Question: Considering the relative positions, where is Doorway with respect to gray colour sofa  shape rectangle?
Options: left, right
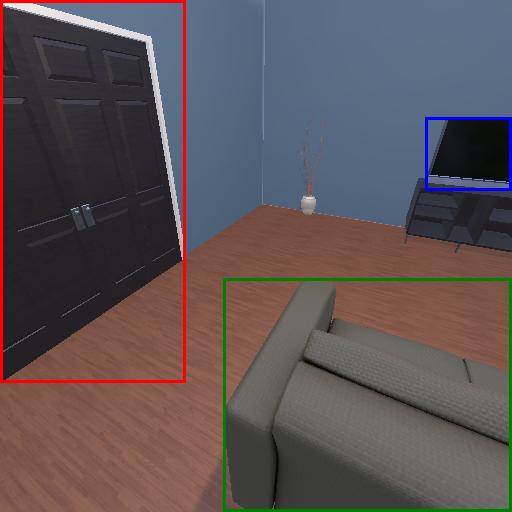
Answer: left